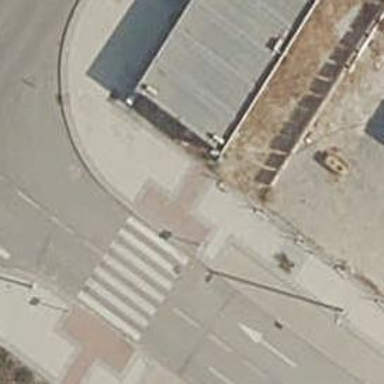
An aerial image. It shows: Uncontrolled zebra crossing on the road.